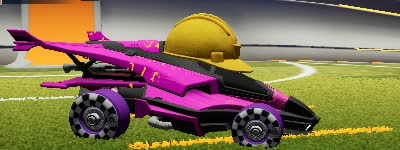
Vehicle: aftershock